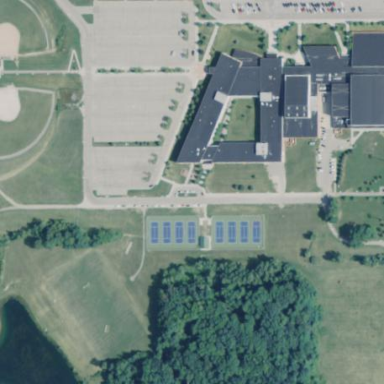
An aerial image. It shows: School.